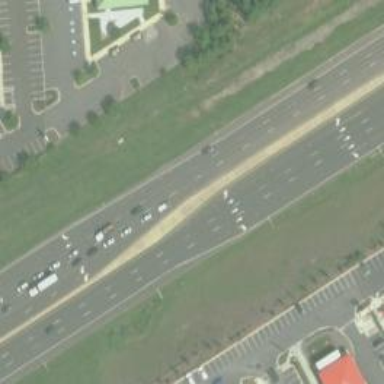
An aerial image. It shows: Asphalt trunk highway which is also expressway.